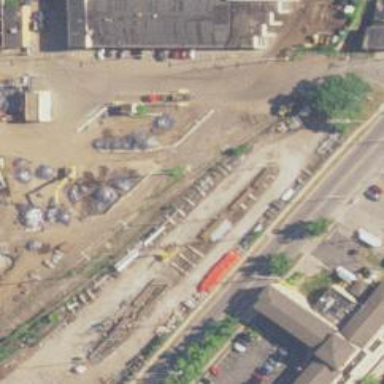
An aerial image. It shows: Railway siding with rails.